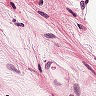
Metastatic tissue present: no